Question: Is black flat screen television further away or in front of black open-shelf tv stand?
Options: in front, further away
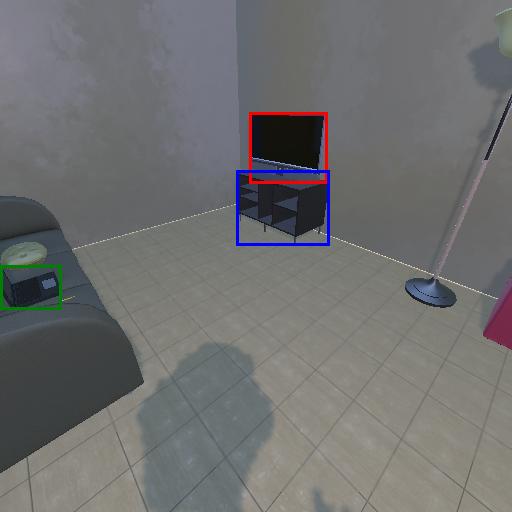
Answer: in front